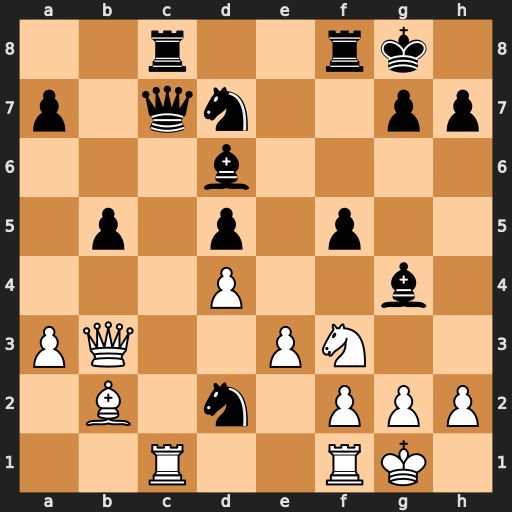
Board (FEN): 2r2rk1/p1qn2pp/3b4/1p1p1p2/3P2b1/PQ2PN2/1B1n1PPP/2R2RK1
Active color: w
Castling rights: -
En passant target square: -
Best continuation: Qxd5+ Kh8 Rxc7